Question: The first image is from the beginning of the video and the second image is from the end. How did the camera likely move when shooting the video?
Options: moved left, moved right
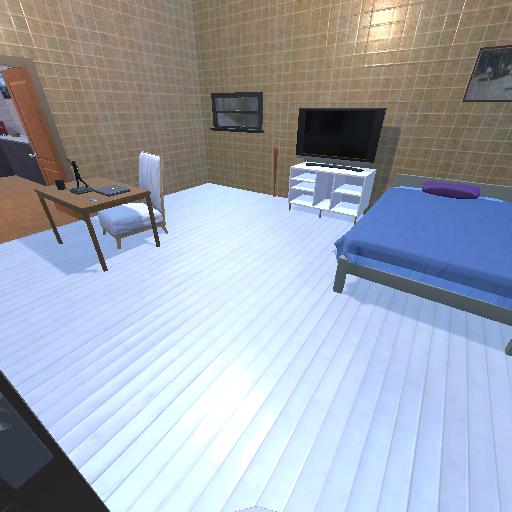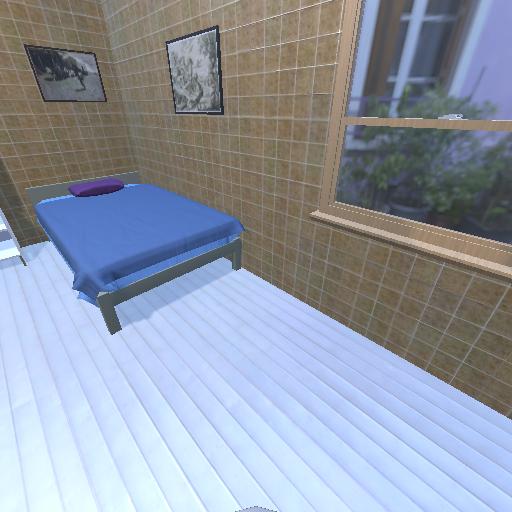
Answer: moved left